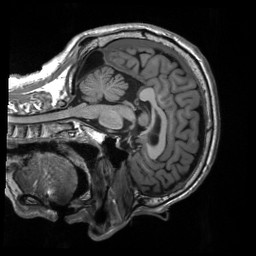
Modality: T1w
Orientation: sagittal
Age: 55
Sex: male
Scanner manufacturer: siemens
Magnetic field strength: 3 T
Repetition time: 2.53 s
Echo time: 0.00219 s